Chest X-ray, AP view. Patient: 26 years old, sex M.
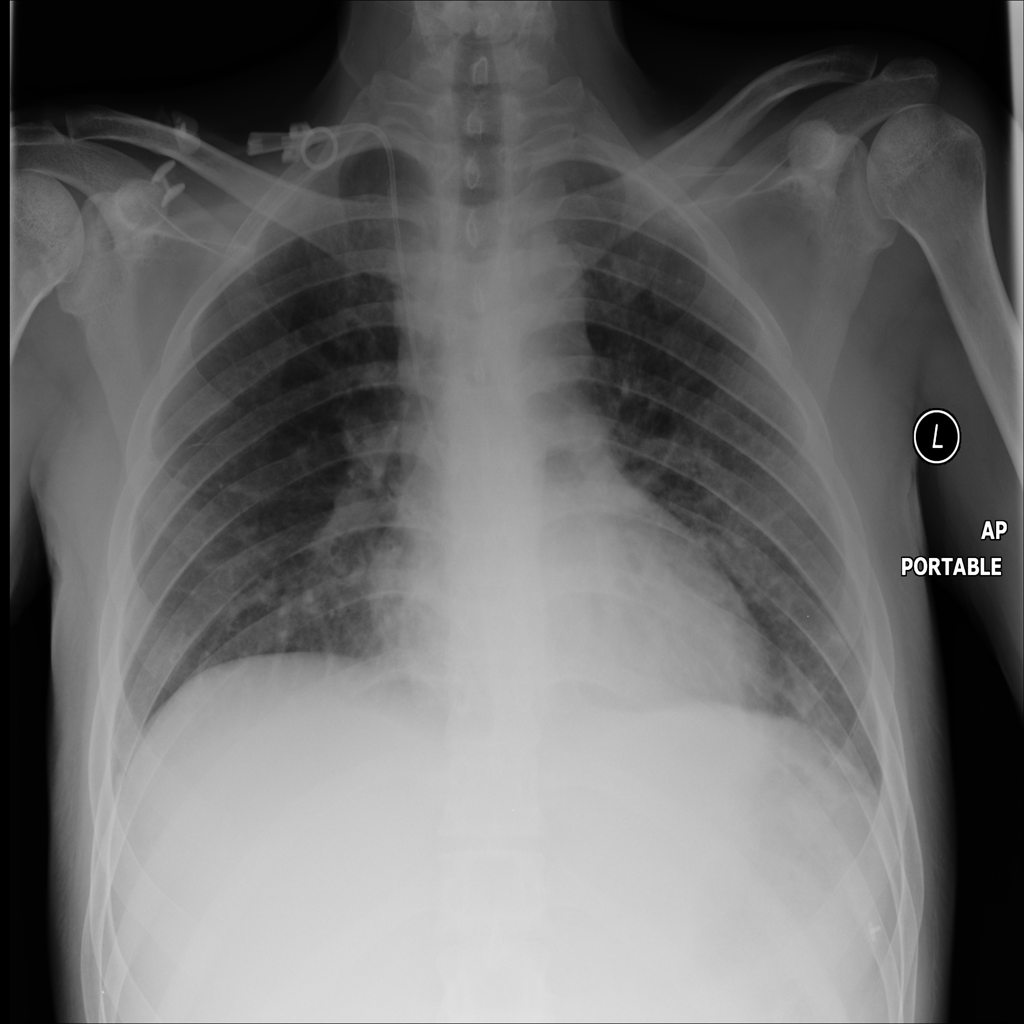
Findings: No Finding